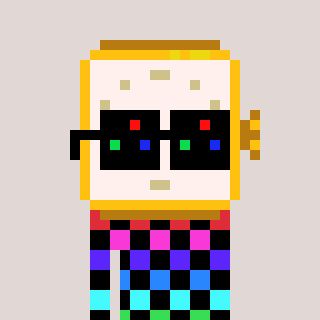
a pixel art character with square black sunglasses, a watch-shaped head and a red-colored body on a warm background